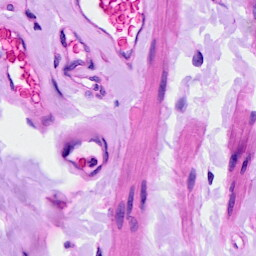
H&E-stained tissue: Ovarian